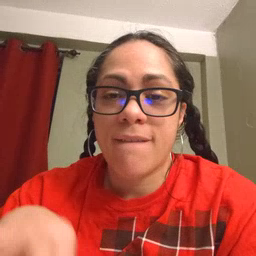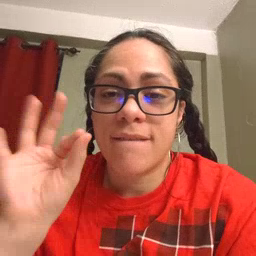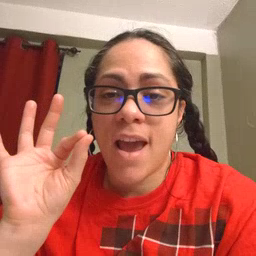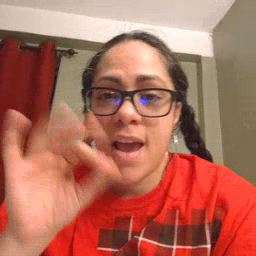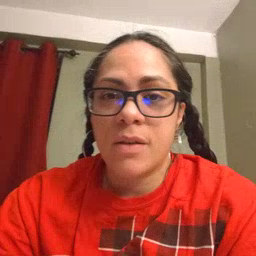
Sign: find